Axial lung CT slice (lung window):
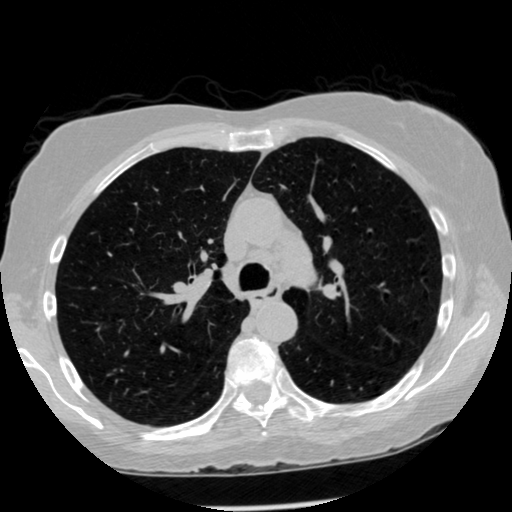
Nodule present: no